Question: What is the difference between below 2 max() functions with w in a small case and capitalized case? Thanks!

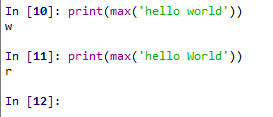
Answer: Max refers to the ASCII value of the characters . Capital letters has lower value than non capital letter .. therefore - r is the biggest value among the the second argument .